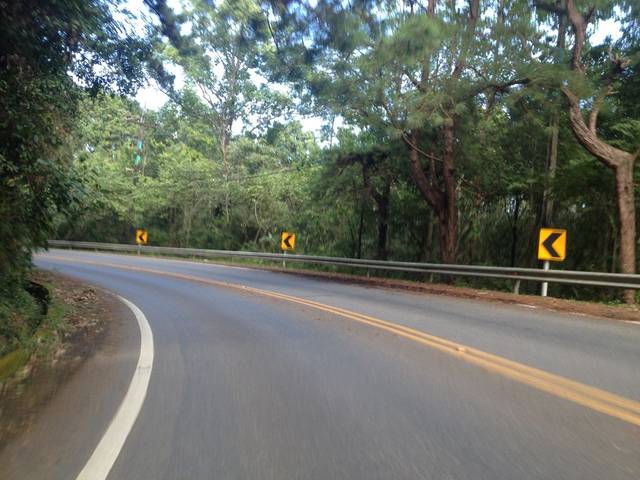
Region: Thailand
Coordinates: 18.8, 98.908